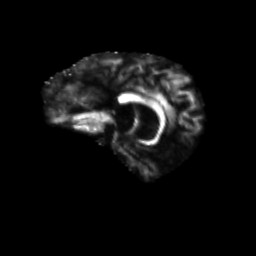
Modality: FA
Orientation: sagittal
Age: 65
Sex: male
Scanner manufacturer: siemens
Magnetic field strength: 3 T
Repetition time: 4.71 s
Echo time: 0.0906 s